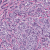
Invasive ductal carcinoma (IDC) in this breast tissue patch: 1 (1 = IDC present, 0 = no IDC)